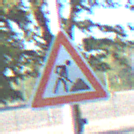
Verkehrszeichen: Arbeitsstelle
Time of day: MorningAfternoon
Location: Outdoor (Urban)
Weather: Clear
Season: NotSpecified
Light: Natural